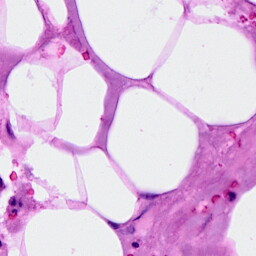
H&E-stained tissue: Breast